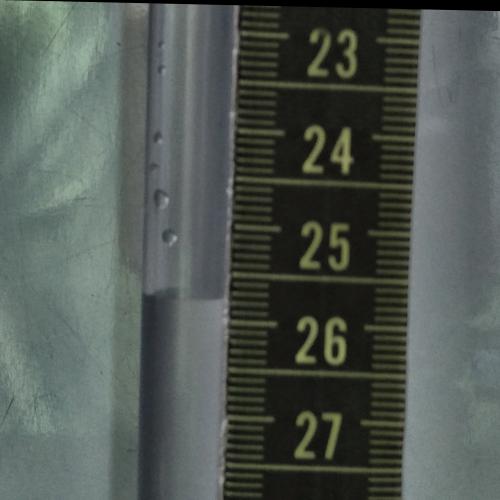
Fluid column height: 25.8 cm